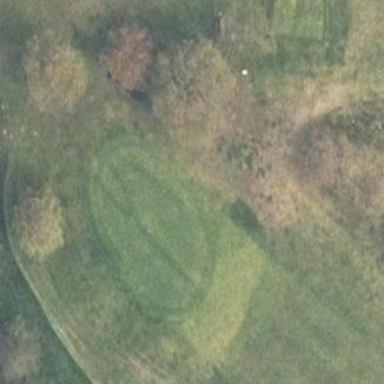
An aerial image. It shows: Golf green.